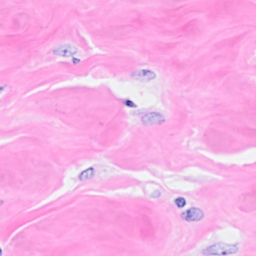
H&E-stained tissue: Breast